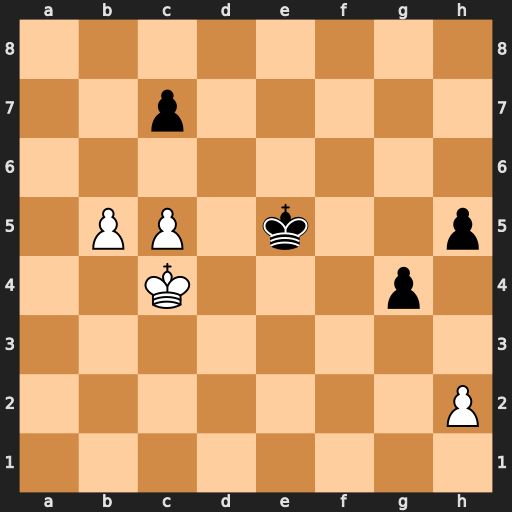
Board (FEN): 8/2p5/8/1PP1k2p/2K3p1/8/7P/8
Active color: w
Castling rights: -
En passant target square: -
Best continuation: b6 cxb6 cxb6 Kd6 Kb5 h4 Ka6